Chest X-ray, PA view. Patient: 39 years old, sex F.
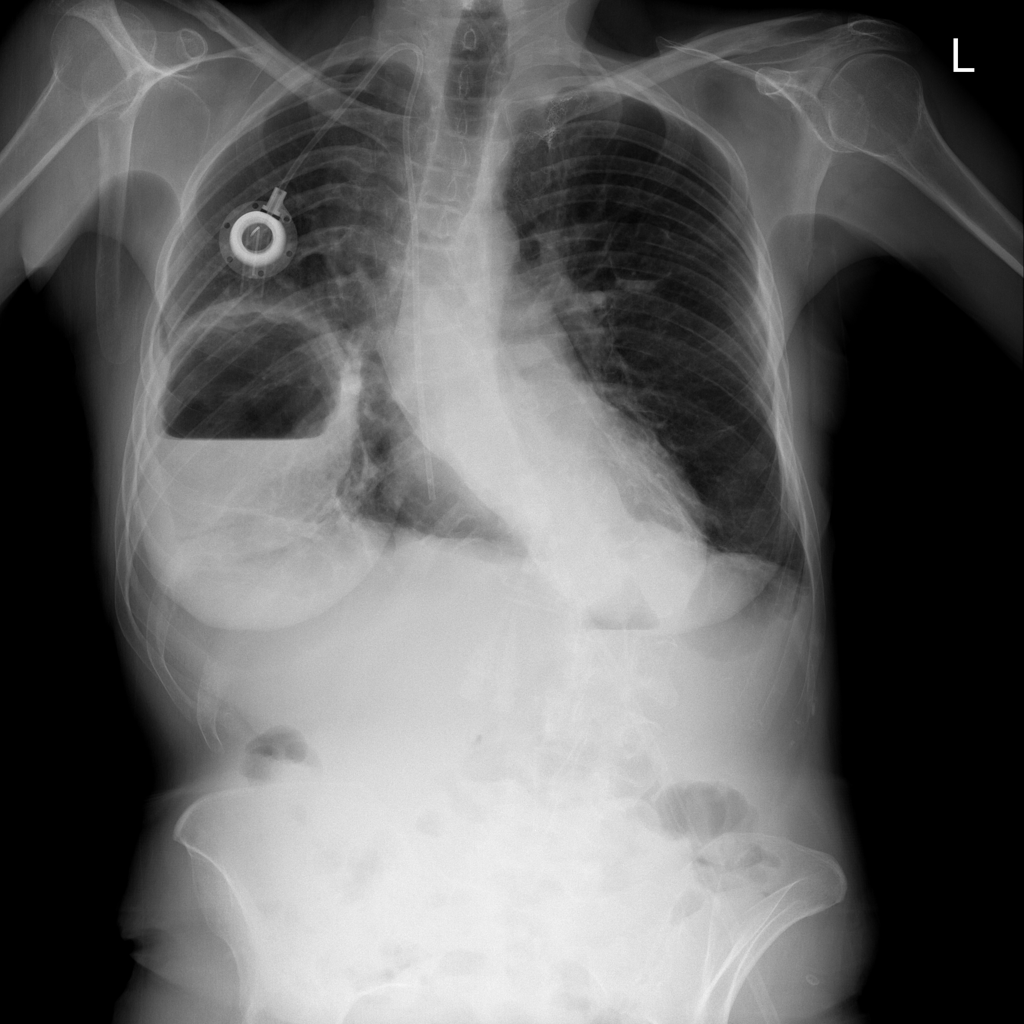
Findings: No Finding